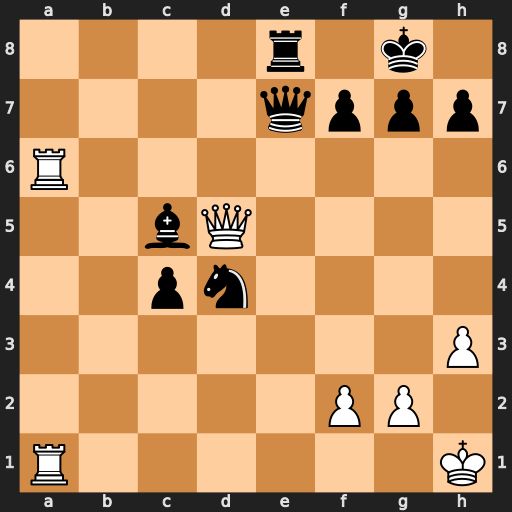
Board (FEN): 4r1k1/4qppp/R7/2bQ4/2pn4/7P/5PP1/R6K
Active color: w
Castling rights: -
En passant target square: -
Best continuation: Ra8 Ne6 Rxe8+ Qxe8 Ra8 Qxa8 Qxa8+